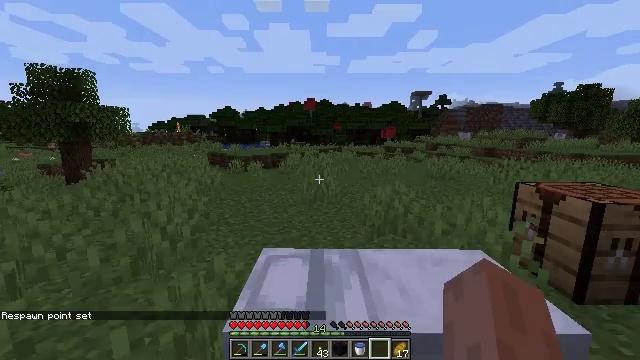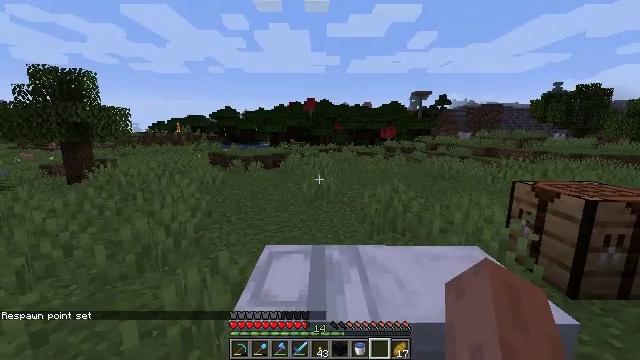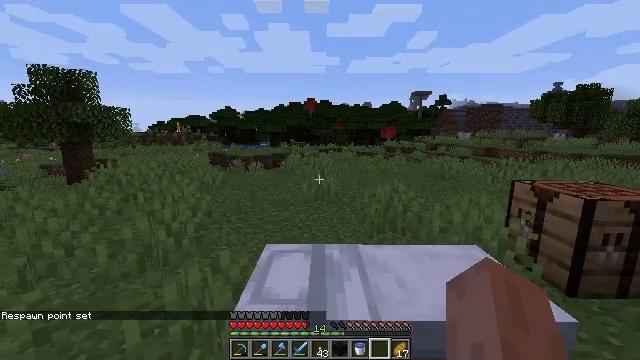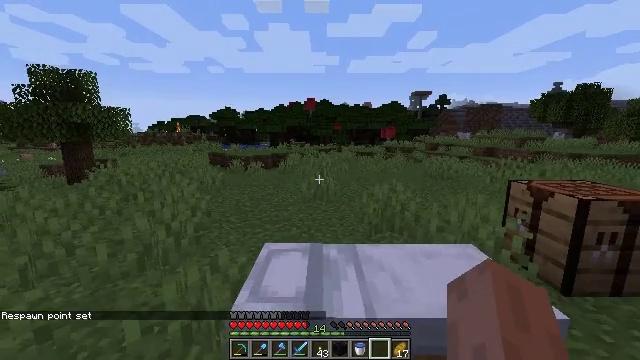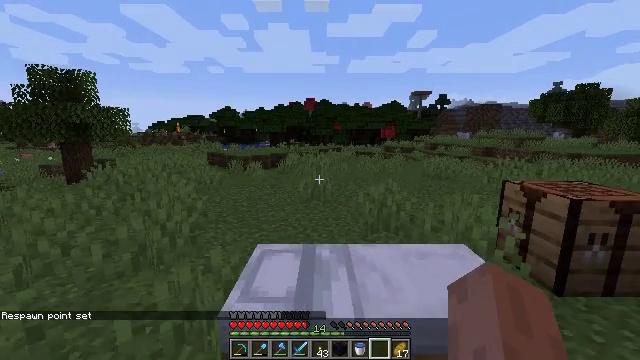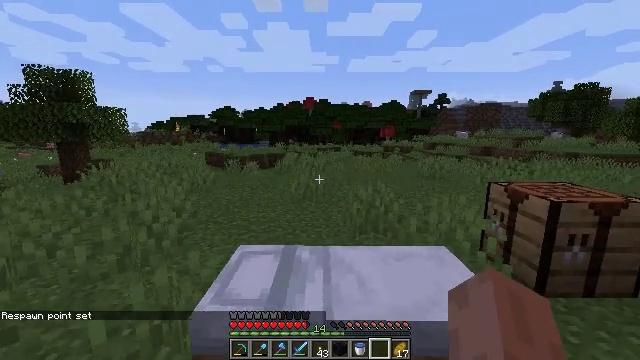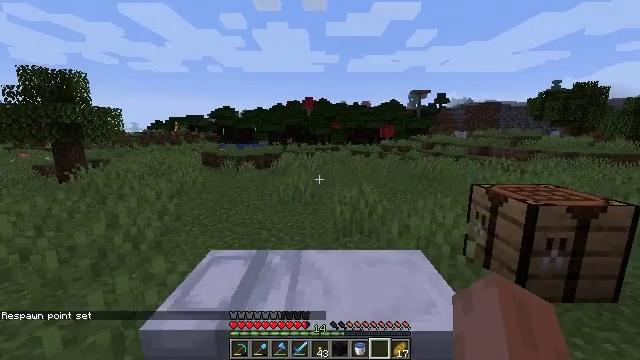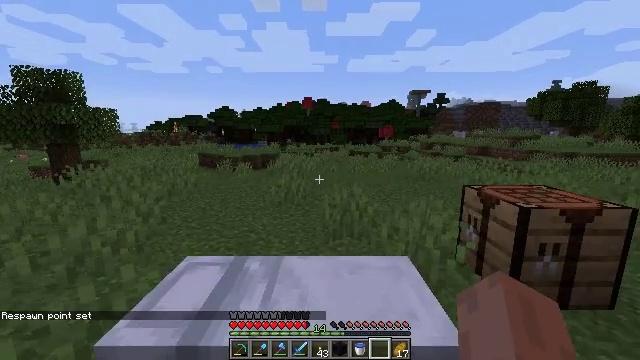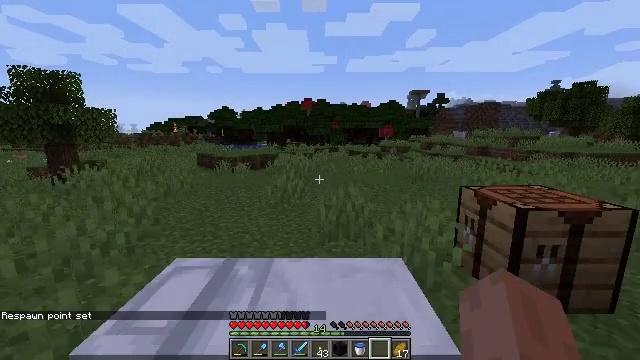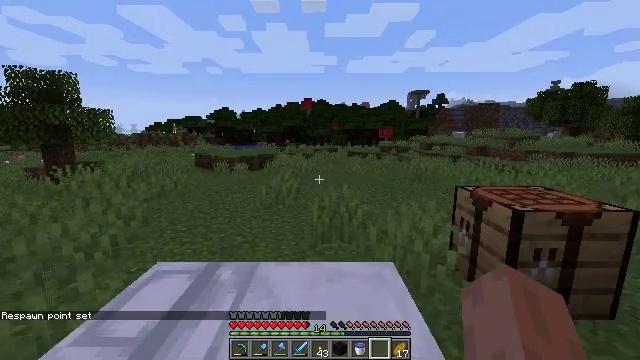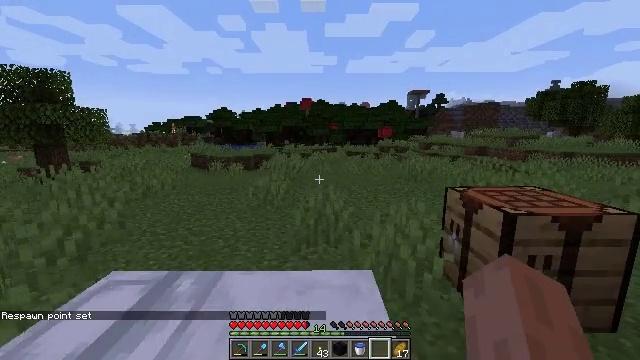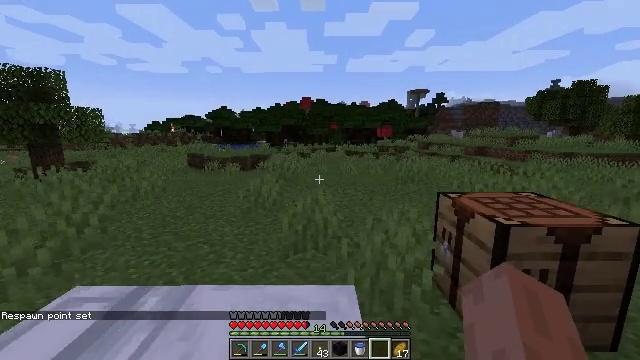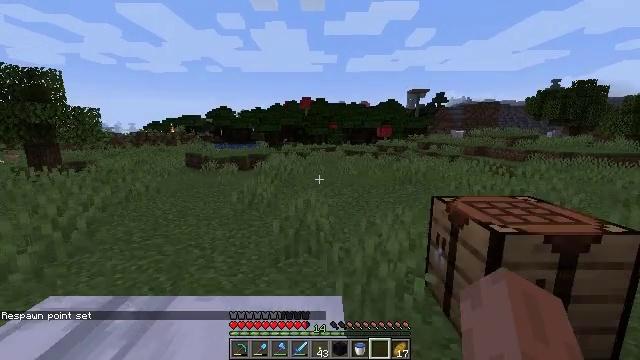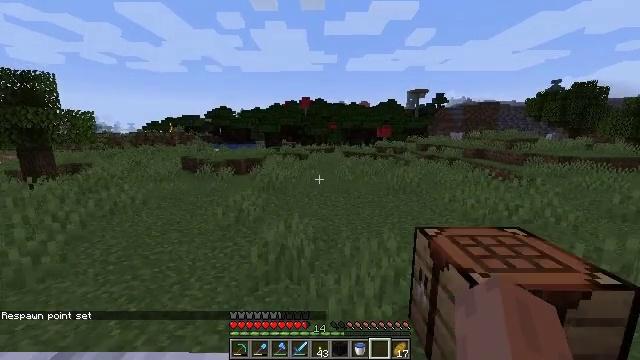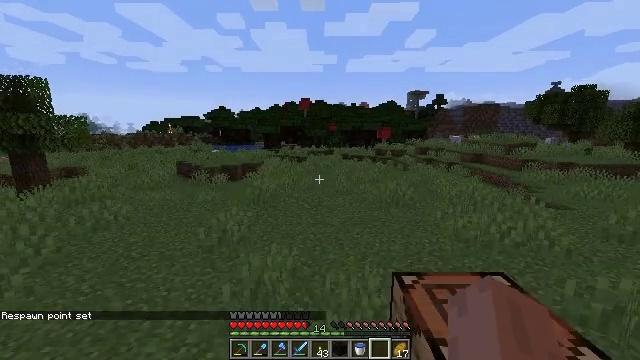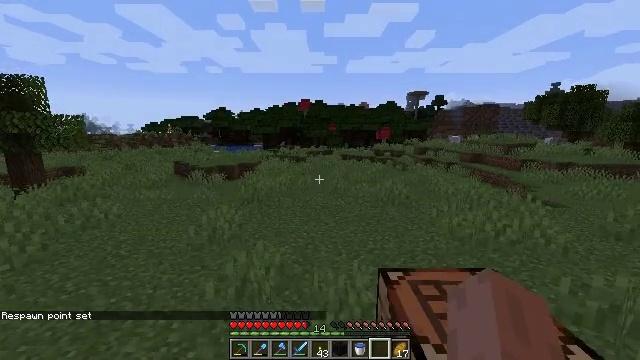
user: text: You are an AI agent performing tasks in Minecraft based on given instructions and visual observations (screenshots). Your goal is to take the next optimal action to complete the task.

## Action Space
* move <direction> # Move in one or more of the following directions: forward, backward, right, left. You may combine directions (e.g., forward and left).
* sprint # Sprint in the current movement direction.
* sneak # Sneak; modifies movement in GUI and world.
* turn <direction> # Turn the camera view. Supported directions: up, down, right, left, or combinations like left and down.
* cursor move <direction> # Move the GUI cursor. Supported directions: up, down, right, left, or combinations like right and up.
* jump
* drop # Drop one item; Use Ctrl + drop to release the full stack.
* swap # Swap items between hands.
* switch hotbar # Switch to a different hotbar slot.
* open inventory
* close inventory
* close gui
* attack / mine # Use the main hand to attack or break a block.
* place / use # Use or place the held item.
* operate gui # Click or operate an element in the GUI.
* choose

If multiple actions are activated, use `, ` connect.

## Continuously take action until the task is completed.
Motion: motion action
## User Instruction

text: Retrieve the white bed for later use.
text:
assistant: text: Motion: no_op
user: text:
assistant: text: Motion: no_op
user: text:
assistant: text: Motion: move right
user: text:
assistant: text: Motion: move right
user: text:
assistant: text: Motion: move right
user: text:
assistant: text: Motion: move forward and move right
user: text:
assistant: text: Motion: move forward and move right
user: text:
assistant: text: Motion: move forward and move right
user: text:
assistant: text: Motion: move forward and move right
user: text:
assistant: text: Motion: move forward and move right
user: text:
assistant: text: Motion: move forward and move right
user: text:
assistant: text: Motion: move forward and move right
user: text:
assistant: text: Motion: move forward and move right
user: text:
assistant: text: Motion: move forward and move right
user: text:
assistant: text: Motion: move right
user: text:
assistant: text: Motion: no_op
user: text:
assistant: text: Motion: no_op
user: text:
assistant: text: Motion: turn right and down
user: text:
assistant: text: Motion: turn right and down
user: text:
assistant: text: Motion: turn right and down
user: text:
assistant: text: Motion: turn left and down
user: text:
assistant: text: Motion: turn left and down
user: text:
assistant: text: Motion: turn left and down
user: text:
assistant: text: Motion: move right, turn left
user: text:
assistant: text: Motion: move right, turn left
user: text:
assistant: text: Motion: move right, turn left
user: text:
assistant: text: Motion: turn left and up
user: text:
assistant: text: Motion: turn left
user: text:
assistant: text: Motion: no_op
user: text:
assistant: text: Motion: switch to hotbar 1